Question: I want to show a progress dialog when my activity is busy preparing something.
The problem is i just want the progress wheel being shown NOT the dialog screen with it.
Currently am showing a progress dialog with the black dialog on which the progress wheel spinning.
Take the image as a reference.(bottom right corner).
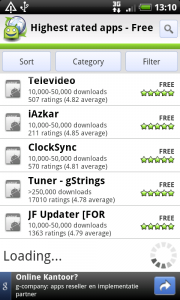
Answer: The following code will add a progress bar without the dialog at the bottom of the activity:
'''
<?xml version="1.0" encoding="utf-8"?>
<RelativeLayout
xmlns:android="http://schemas.android.com/apk/res/android"
android:layout_width="fill_parent"
android:background="@drawable/splashscreen"
android:gravity="center_horizontal"
android:layout_height="match_parent"
android:orientation="vertical">
<ProgressBar
android:layout_alignParentBottom="true"
android:layout_marginBottom="24dp"
android:layout_width="32dip"
android:layout_height="32dip">
</ProgressBar>
</RelativeLayout>
'''